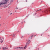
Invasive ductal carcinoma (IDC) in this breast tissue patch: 0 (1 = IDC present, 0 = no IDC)